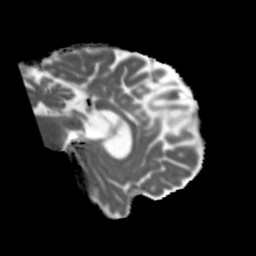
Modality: MD
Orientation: sagittal
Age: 58
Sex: male
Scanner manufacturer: siemens
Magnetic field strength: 3 T
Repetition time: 5.47 s
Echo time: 0.0854 s